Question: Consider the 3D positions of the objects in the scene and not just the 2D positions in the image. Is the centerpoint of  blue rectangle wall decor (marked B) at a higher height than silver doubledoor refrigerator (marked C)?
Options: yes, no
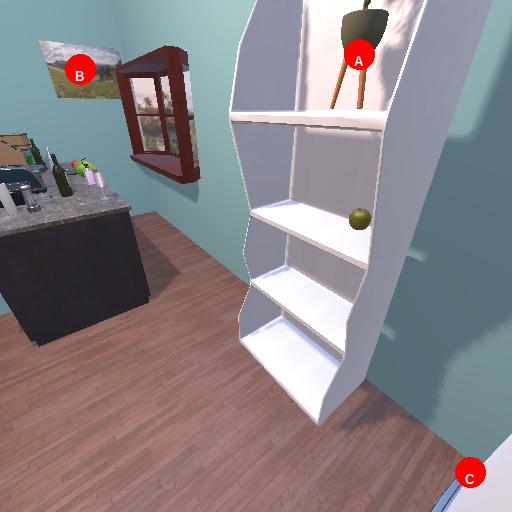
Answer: yes